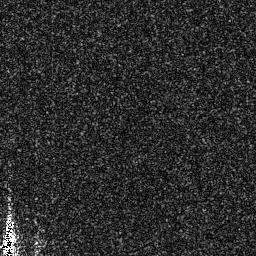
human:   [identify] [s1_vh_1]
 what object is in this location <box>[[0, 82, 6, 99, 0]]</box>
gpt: <ref>1 medium ship at the bottom left</ref>